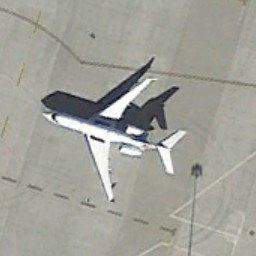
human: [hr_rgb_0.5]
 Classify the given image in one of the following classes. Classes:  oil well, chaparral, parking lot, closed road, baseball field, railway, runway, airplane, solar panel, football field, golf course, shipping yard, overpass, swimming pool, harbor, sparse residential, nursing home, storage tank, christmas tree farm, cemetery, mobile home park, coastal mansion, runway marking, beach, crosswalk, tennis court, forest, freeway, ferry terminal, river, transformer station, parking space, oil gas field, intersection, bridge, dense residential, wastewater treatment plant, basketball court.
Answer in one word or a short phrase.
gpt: airplane